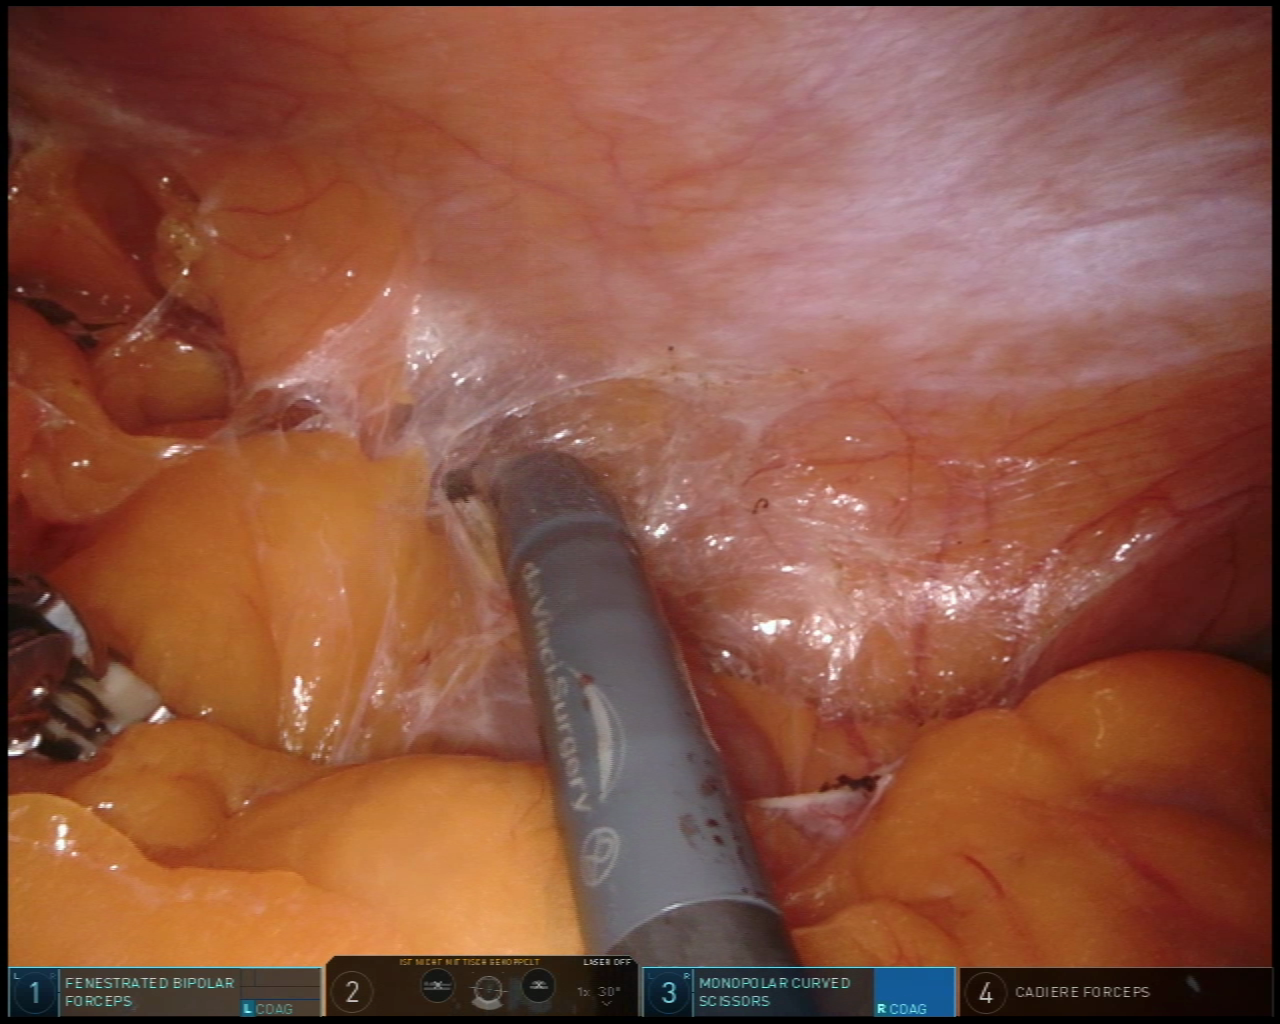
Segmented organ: abdominal_wall
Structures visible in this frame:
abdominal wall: yes
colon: yes
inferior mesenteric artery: no
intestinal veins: no
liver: no
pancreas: no
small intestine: no
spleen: no
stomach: no
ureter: no
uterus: no
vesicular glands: no